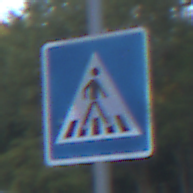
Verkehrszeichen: FussgaengerueberwegLinks
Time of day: SunriseSunset
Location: Outdoor (Urban)
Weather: Clear
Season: NotSpecified
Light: Natural